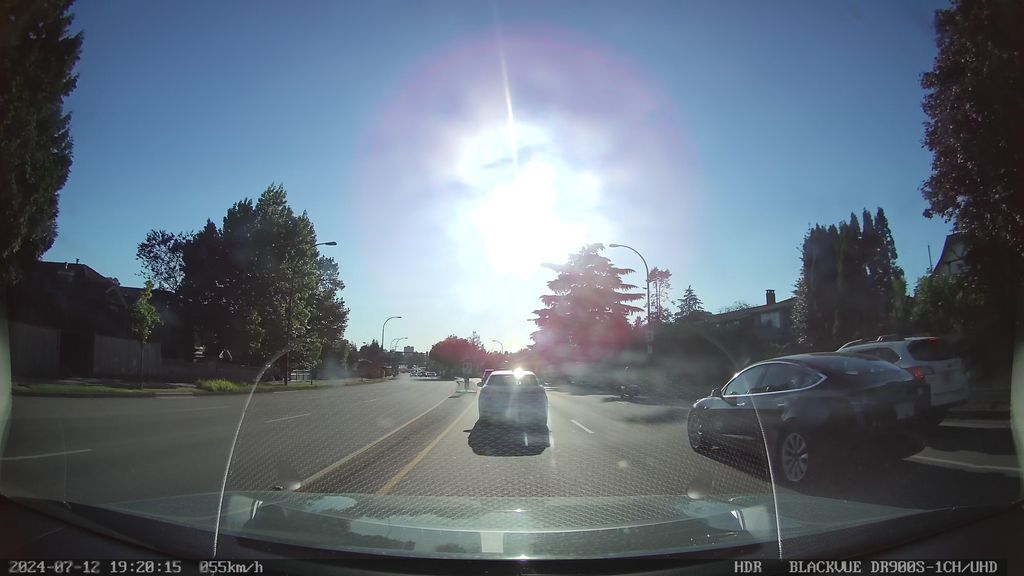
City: vancouver